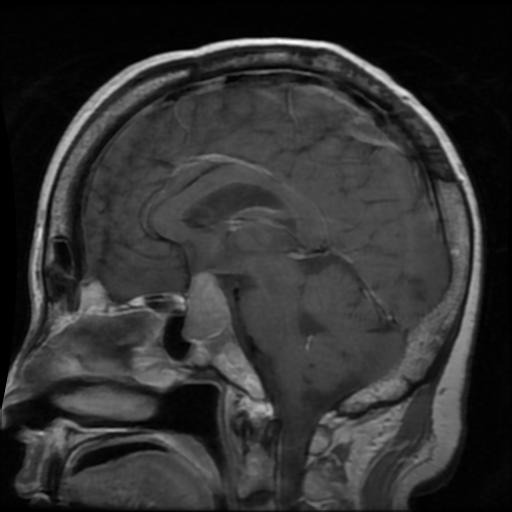
Label: pituitary